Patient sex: F
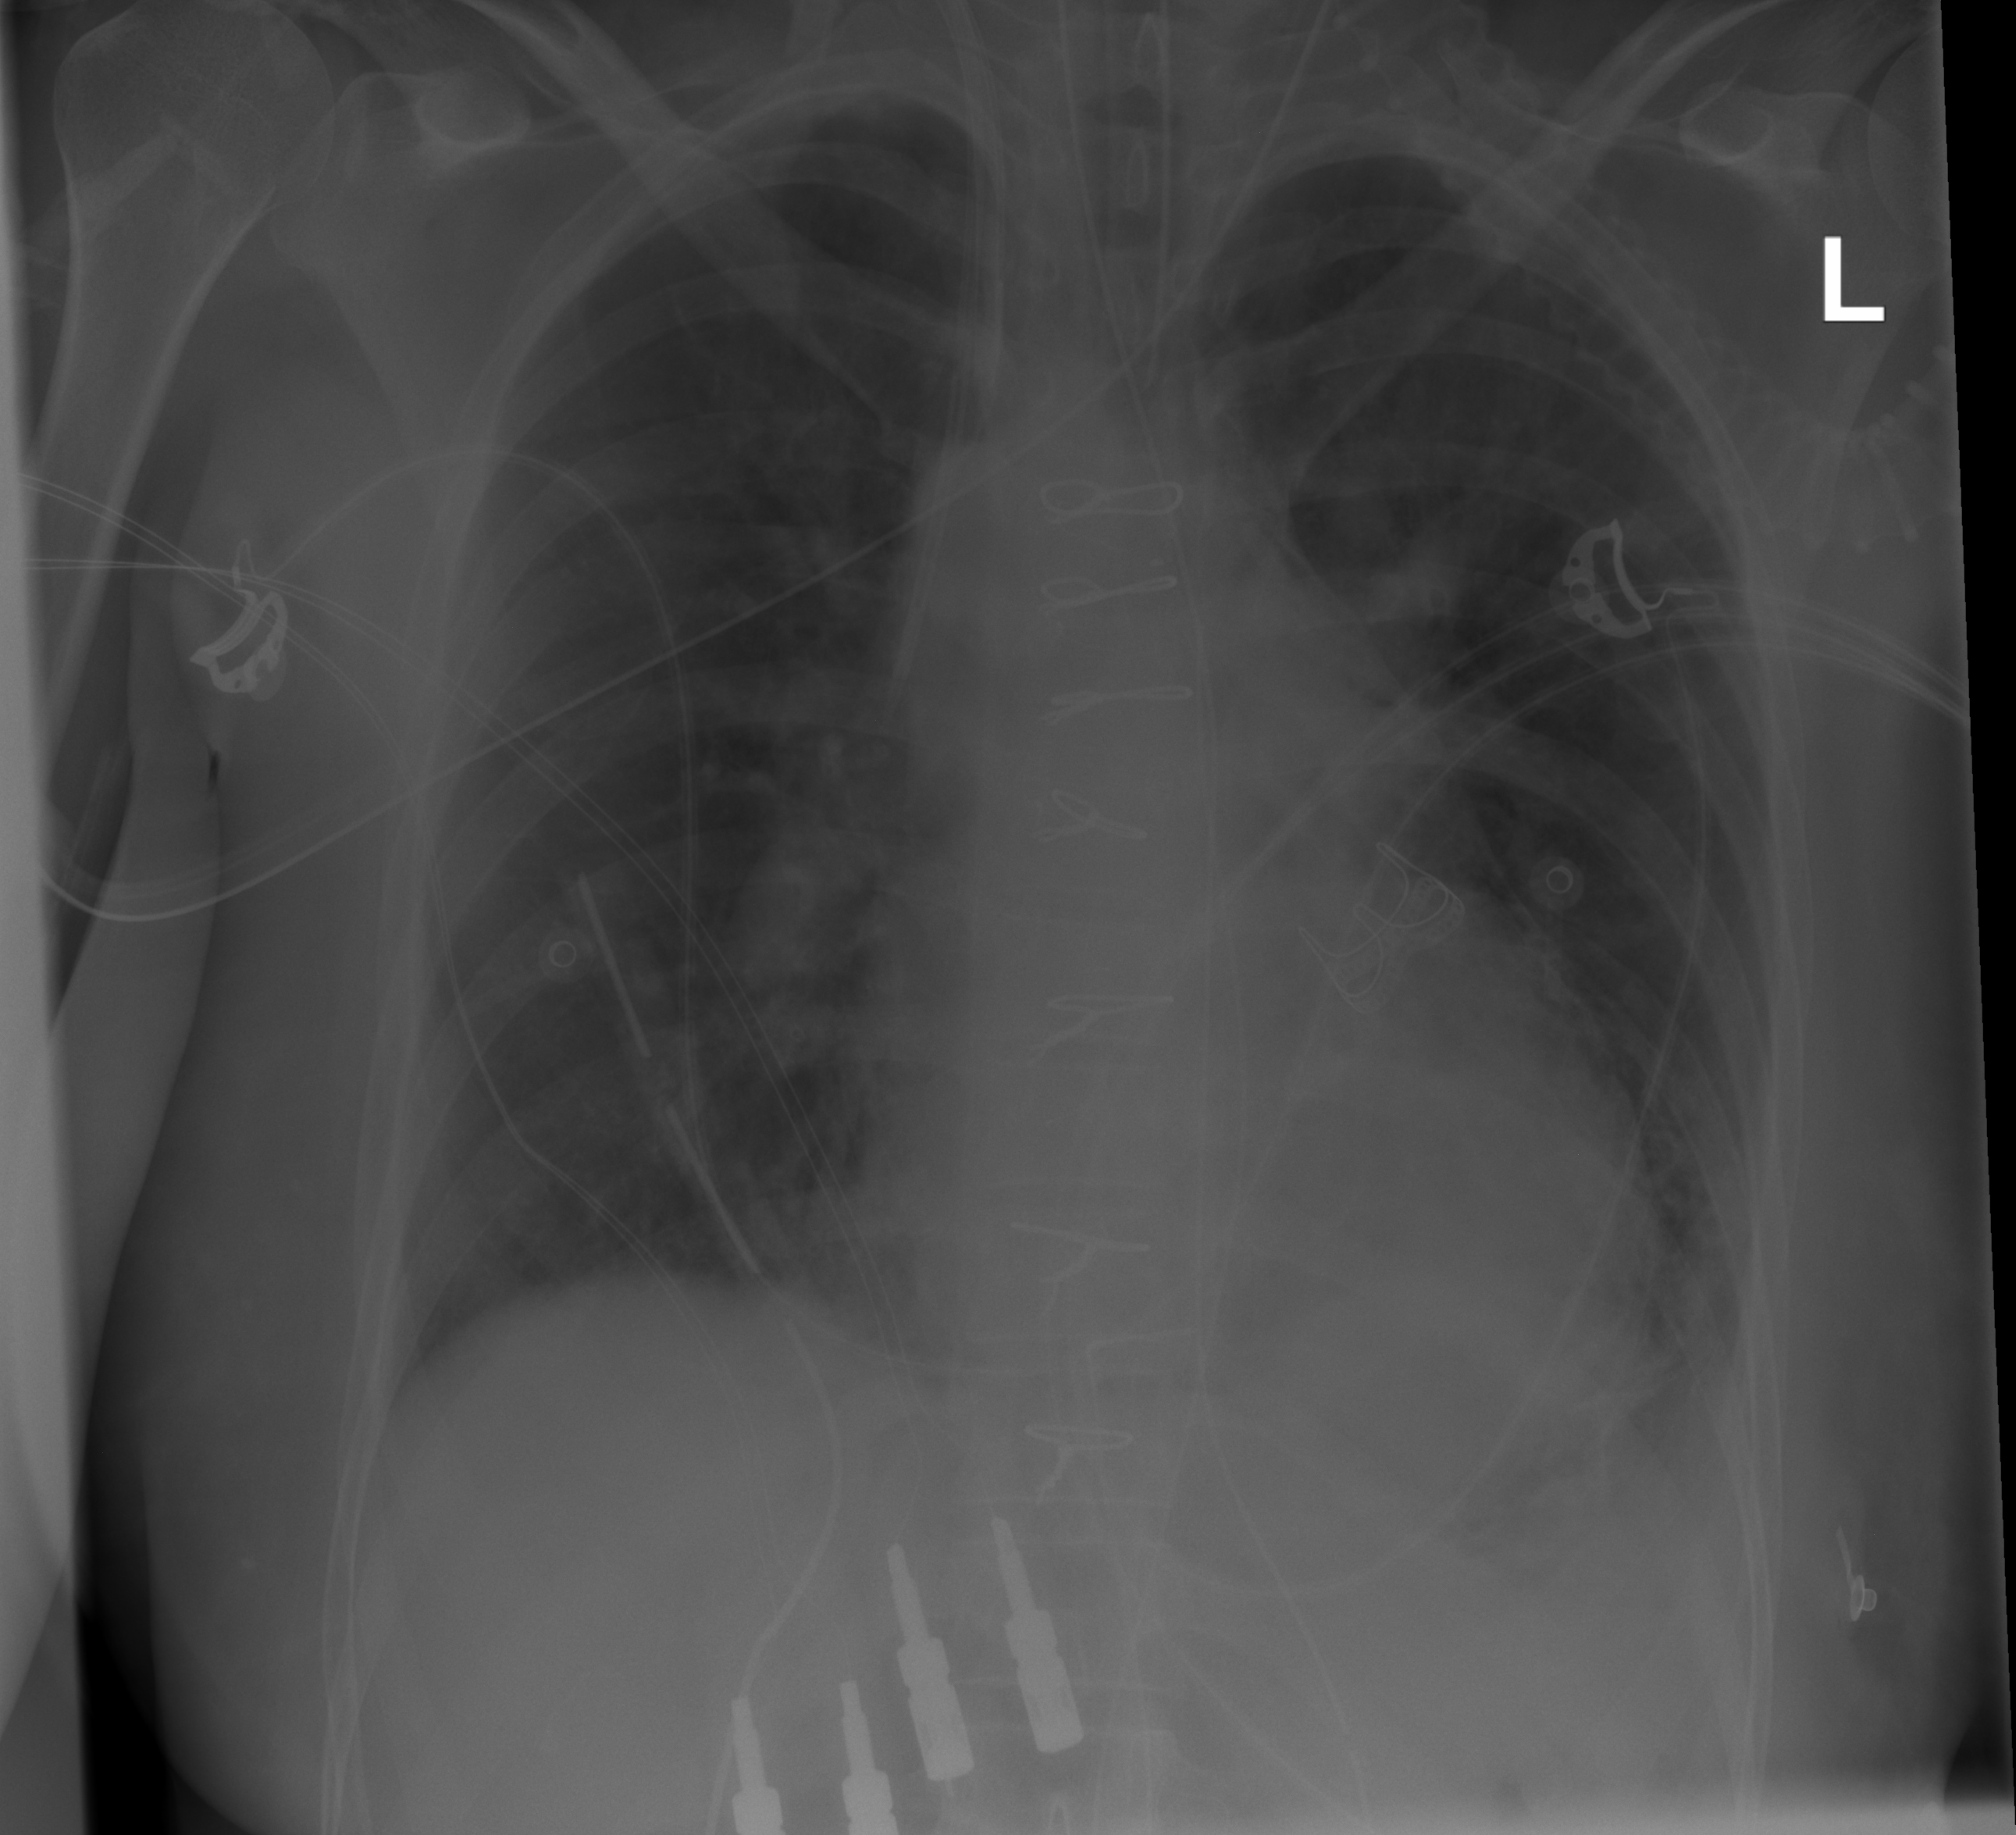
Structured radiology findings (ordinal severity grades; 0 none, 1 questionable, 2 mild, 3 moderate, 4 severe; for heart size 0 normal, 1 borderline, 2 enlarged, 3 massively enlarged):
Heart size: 2
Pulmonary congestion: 0
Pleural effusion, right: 0
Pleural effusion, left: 2
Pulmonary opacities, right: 0
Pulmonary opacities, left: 0
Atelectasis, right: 0
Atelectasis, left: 2